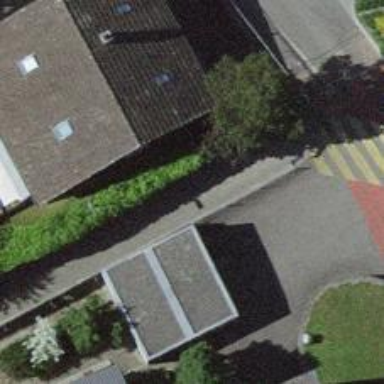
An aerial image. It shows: Post box.